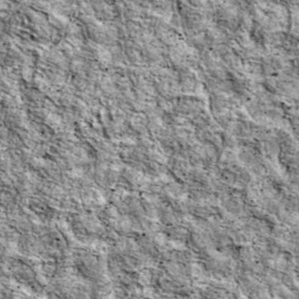
Label: non_frost